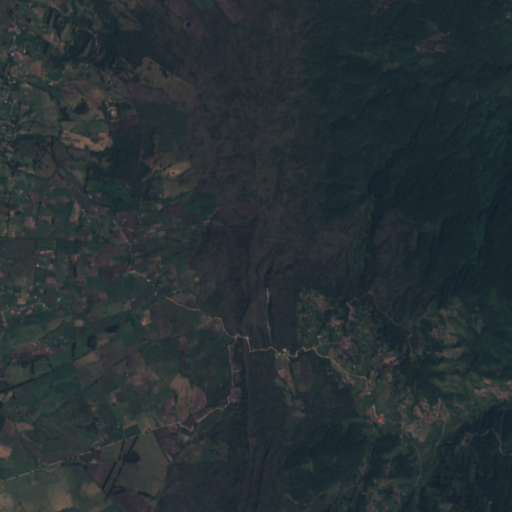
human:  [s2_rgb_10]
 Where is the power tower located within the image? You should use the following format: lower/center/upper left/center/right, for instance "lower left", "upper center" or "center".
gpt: The power tower is located in the upper right of the image.
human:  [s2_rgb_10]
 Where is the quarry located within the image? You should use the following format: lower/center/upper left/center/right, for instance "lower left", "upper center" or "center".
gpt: The quarry is located in the upper left of the image.
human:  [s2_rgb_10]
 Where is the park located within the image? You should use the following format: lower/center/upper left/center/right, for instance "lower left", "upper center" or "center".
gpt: There is no park in the image.